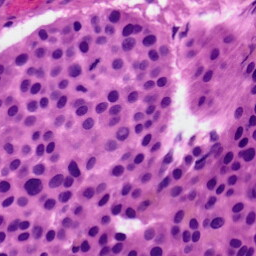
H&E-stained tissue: Skin